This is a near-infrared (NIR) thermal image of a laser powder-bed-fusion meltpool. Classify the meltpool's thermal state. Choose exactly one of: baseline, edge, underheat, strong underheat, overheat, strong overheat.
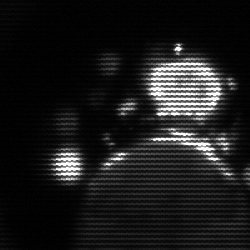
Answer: baseline